Question: I've got a Facebook like button that is bugging me in internet explorer 7/8 (this doesn't happen in Firefox or Google Chrome or IE9(+))

I want to get rid of the white area but how? The relevant HTML and CSS is
'''
<div class="fbstuff">
<div style="margin-top:3px;margin-left:15px;float:right;">
<iframe src="http://www.facebook.com/plugins/like.phphref=http://www.bnano.eu&amp;layout=button_count&amp;locale=en_US" scrolling="no" frameborder="0" style="border:none; width:200px; height:80px"></iframe>
</div>
</div>
'''
I don't know why the white area appears and this seems to happen in =< IE8 only. What can I do to resolve this? <URL> the live link. Thanks.
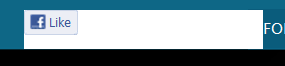
Answer: you are setting the width and height in the html of your iframe here:
'''
width:200px; height:80px
'''
if you delete these values, your browser will render the default size for an iframe. Rather set these values to exaclty the dimensions of the button.
the reason why you see it in IE and not in firefox, is that firefox renders an iframe background as transparent and old IE renders it as white